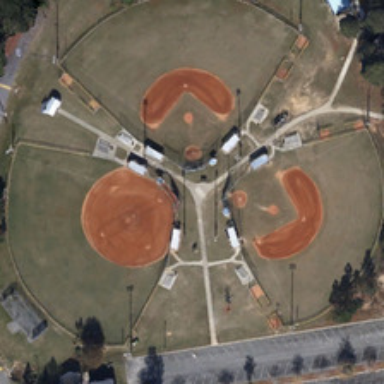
Three baseball fields are surrounded by some green trees .